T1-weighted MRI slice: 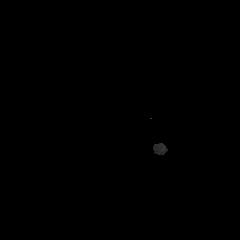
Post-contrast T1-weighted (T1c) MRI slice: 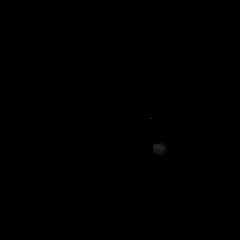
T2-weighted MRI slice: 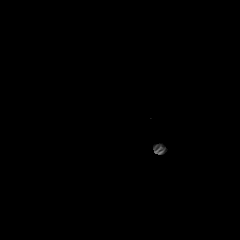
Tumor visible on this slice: no